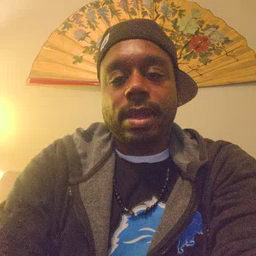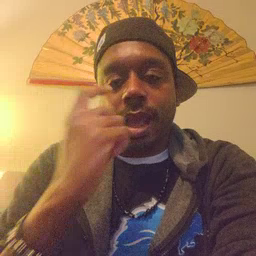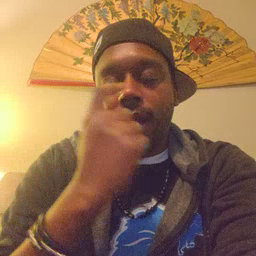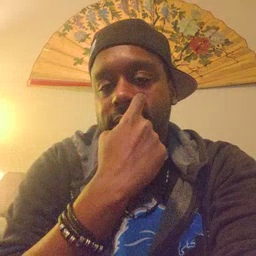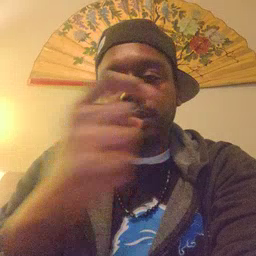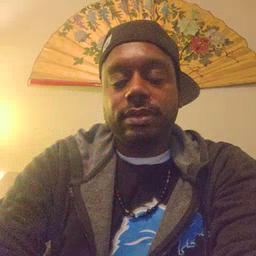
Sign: eye